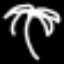
Label: palm tree